RGB frame:
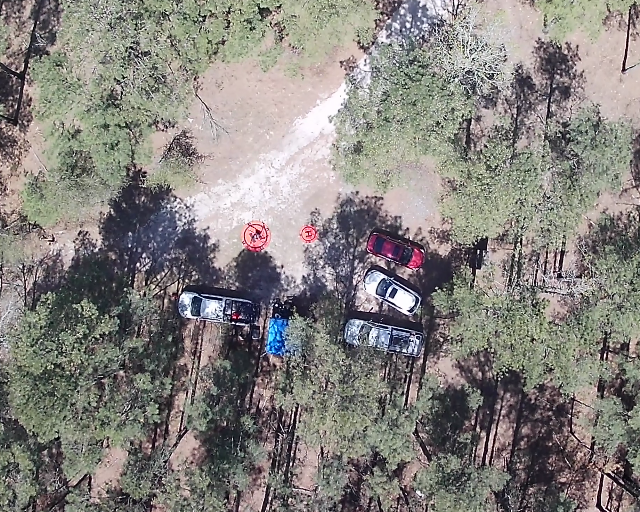
Thermal frame:
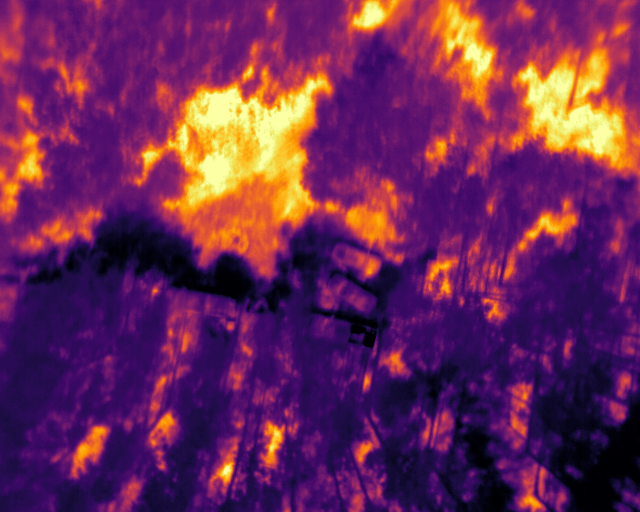
Captured: 2026-02-27 02:42:51
Pixels at or above 80 °C: 0 (fraction of frame: 0)